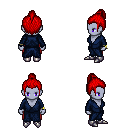
a pixel art fantasy rpg character, female body template, dark elf, purple skin, blue robe, red pants, red short topknot hairstyle, bracelets, metal boots, four views (front, back, left, right), 2x2 character sprite sheet, small pixel art, hard edges, no anti-aliasing